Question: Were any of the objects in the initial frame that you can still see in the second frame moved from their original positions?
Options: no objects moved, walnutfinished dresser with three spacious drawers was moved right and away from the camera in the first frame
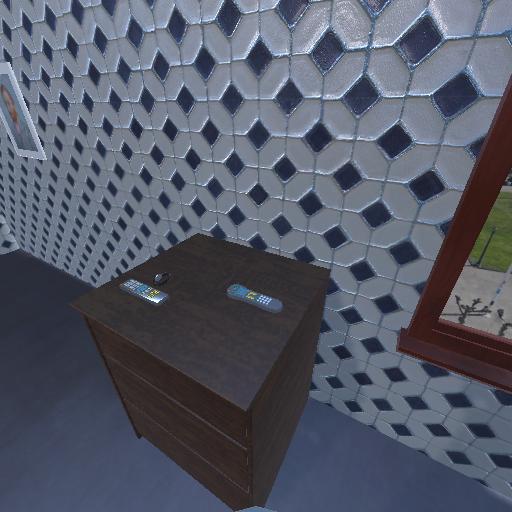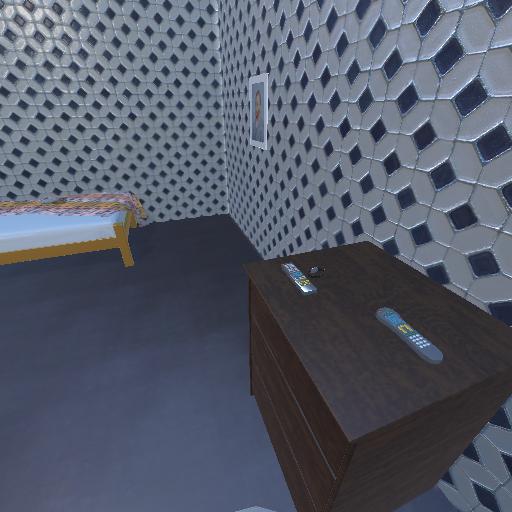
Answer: no objects moved